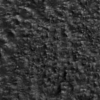
Label: not_dusty